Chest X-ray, PA view. Patient: 42 years old, sex M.
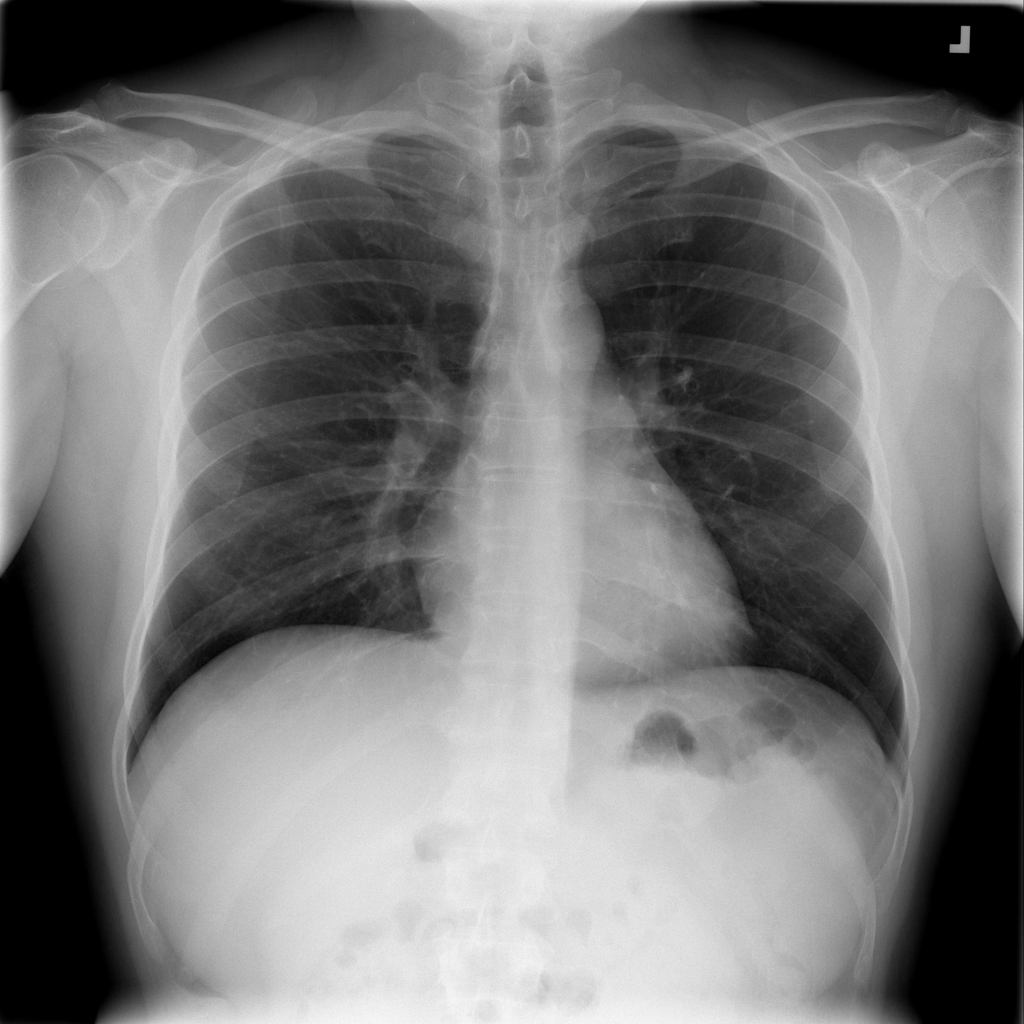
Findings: No Finding